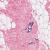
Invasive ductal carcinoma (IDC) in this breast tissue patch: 0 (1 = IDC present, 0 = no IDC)